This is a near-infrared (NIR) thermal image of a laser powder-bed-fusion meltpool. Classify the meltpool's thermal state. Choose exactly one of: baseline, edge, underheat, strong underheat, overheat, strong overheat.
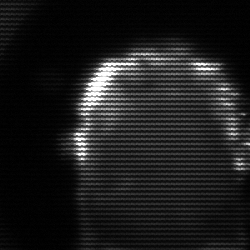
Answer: baseline